Question: I'm having an issue with the fields (or attributes, they used to be called) in my cloud kit database. Whenever I create a new field, the records that are stored in that field are always titled "No Name" according to the record type ("State") despite what the actual record title which is "happy" as shown here:

I already tried editing and saving the record it again but that did not work. Can anybody help clarify this issue?
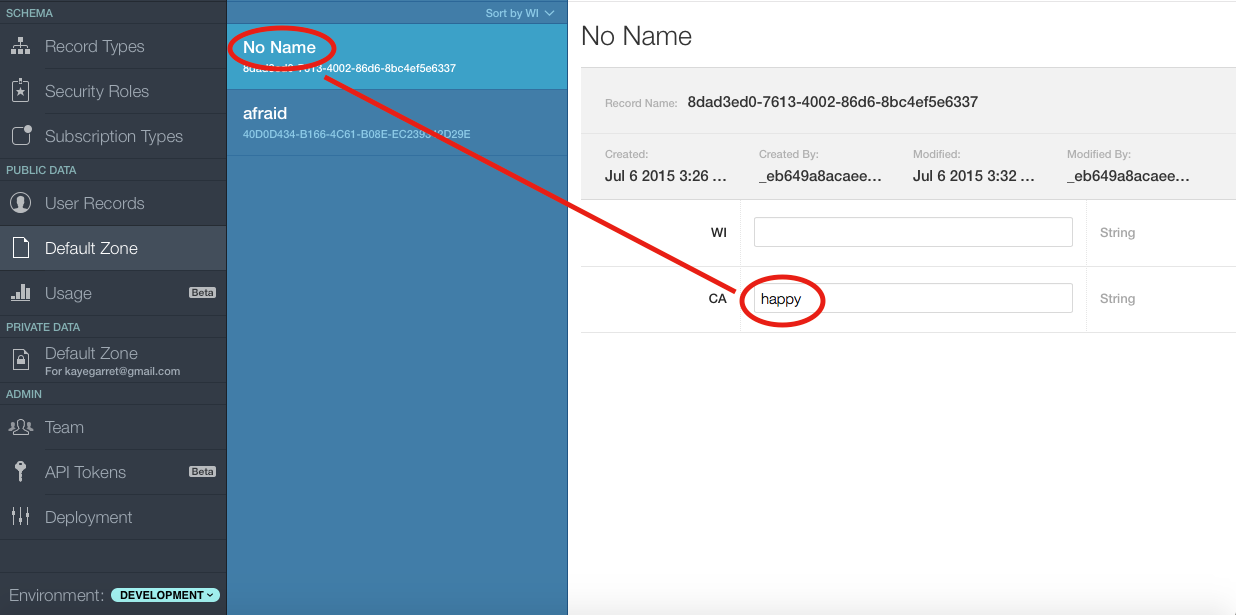
Answer: When looking at actual records in the public database in the CloudKit Dashboard, it looks at the field names for that that record type (the "State" record type in your case) and tries to pick the one most likely acting as a title. If the field it chooses has an empty value, it shows "No Name" for the title.
Looking at your screenshot, it seems to be picking the first field ("WI") and showing it's value, which is not set for the selected record.
On a separate note, it seems odd that you have what look like state abbreviations as field names for your State record type. It's possible that you want an "abbreviation" field on your State record type, where the value might be "WI" or "CA".